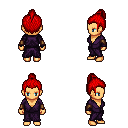
a pixel art fantasy rpg character, female body template, human, tanned skin, purple robe, magenta pants, red short topknot hairstyle, cloth bracers, four views (front, back, left, right), 2x2 character sprite sheet, small pixel art, hard edges, no anti-aliasing